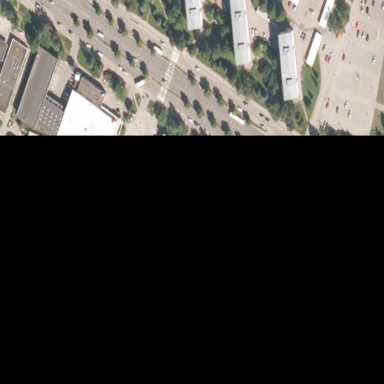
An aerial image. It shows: Retail building housing supermarket.